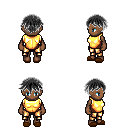
a pixel art fantasy rpg character, female body template, human, dark skin, gold chest armor, gold greaves, gray short bangs hairstyle, brown slippers, four views (front, back, left, right), 2x2 character sprite sheet, small pixel art, hard edges, no anti-aliasing